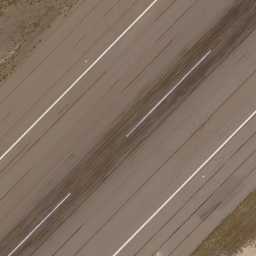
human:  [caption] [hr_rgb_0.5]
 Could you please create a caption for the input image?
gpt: There are some mark lines on the straight runway .

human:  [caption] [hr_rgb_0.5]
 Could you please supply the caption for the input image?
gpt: It is a straight runway with some mark lines on it .

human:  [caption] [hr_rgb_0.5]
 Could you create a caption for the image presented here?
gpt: A straight runway with some mark lines on it .

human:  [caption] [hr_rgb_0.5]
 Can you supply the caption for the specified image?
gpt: It is a straight runway with some white mark lines on it .

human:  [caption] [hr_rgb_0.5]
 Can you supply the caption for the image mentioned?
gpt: A straight runway with some white mark lines on it .